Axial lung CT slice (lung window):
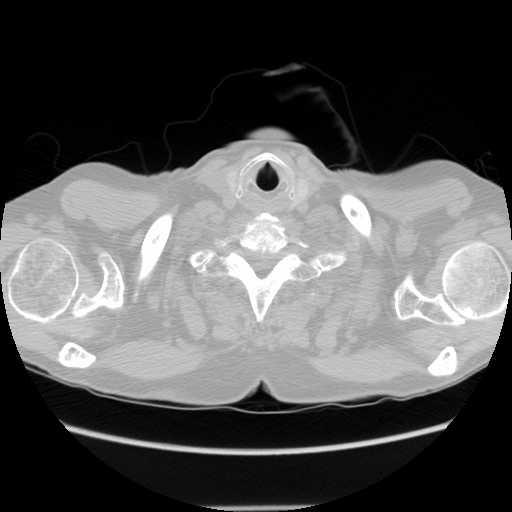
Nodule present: no